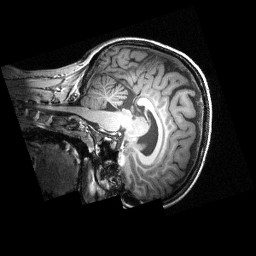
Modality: T1w
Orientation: sagittal
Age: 22
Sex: female
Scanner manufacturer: siemens
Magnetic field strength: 3.951 T
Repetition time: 1.5 s
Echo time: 0.00341 s